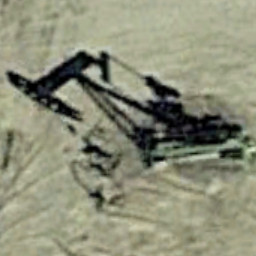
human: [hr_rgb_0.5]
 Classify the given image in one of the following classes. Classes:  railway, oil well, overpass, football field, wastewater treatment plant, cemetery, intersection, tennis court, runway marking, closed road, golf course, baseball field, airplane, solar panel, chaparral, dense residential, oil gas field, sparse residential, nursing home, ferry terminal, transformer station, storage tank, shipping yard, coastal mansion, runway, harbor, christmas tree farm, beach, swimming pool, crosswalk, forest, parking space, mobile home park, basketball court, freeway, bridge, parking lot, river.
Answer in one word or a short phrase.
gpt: oil well